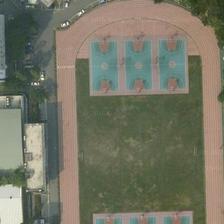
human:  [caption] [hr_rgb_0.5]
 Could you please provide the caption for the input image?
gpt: a playground with six basketball fields in it is surrounded by several buildings and trees .

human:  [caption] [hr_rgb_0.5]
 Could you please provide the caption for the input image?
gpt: there are three basketball courts at both sides of the playground .

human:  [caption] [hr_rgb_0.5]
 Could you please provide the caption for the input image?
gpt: several large buildings are around a playground with six basketball fields in it .

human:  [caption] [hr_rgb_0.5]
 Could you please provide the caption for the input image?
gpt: a playground with six basketball fields in it is surrounded by some trees and several buildings .

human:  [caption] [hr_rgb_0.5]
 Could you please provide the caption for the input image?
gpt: a playground with six basketball fields in it is surrounded by several buildings and trees .